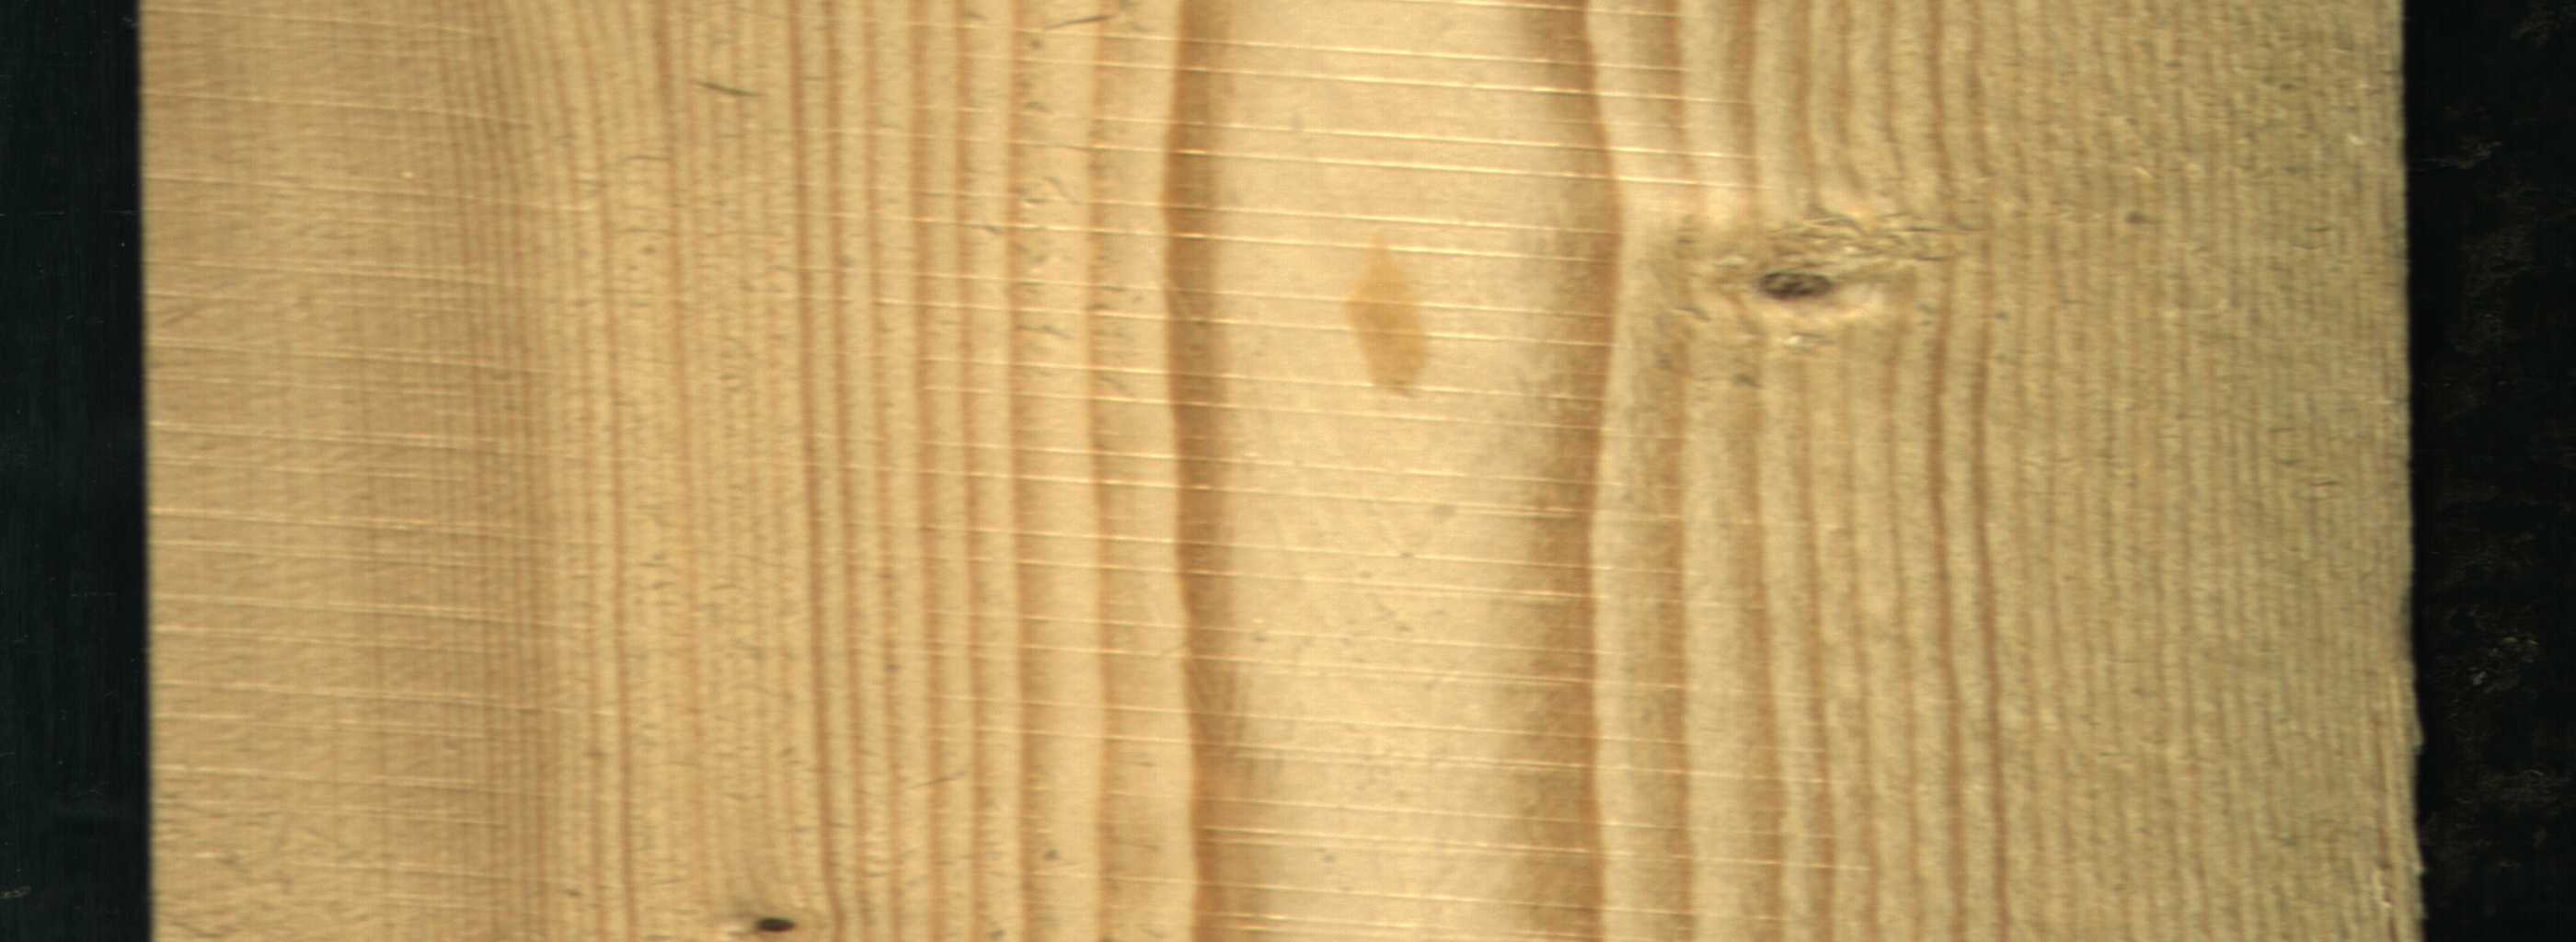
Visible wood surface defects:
Dead_Knot
Live_Knot